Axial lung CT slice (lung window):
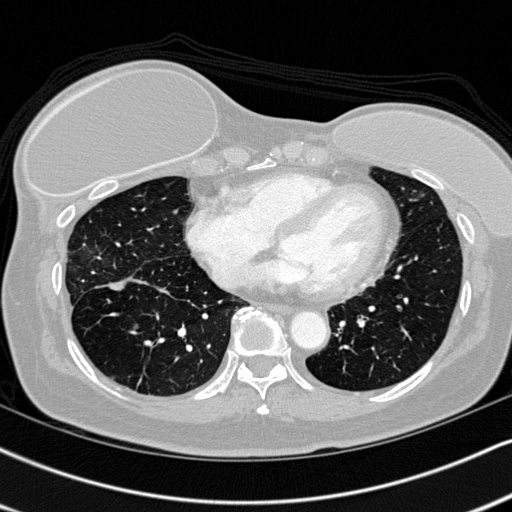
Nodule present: no